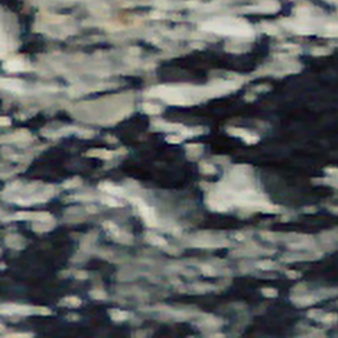
Label: other